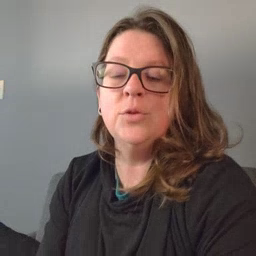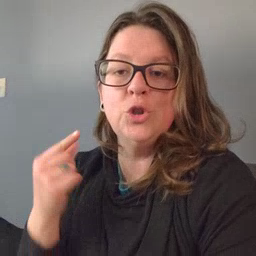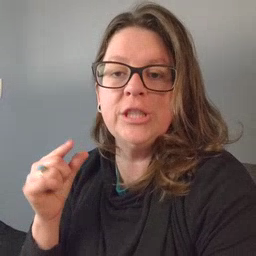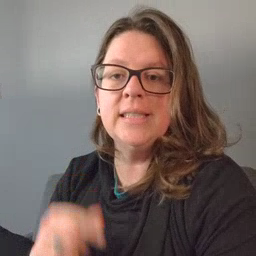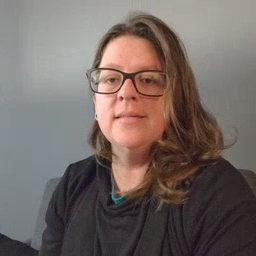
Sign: green